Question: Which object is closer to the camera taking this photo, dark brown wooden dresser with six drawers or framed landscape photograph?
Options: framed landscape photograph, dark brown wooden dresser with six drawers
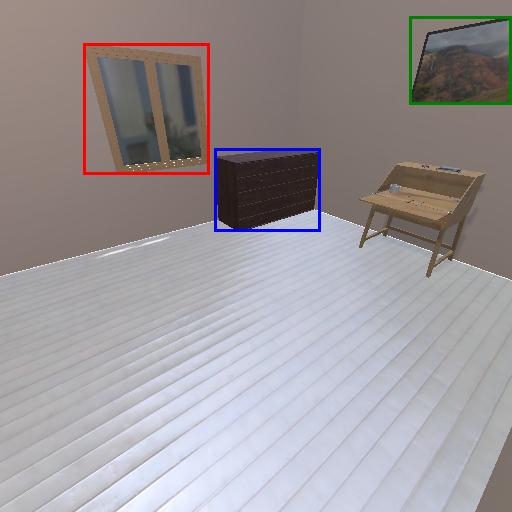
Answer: framed landscape photograph